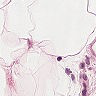
Metastatic tissue present: no